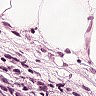
Metastatic tissue present: yes